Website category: university
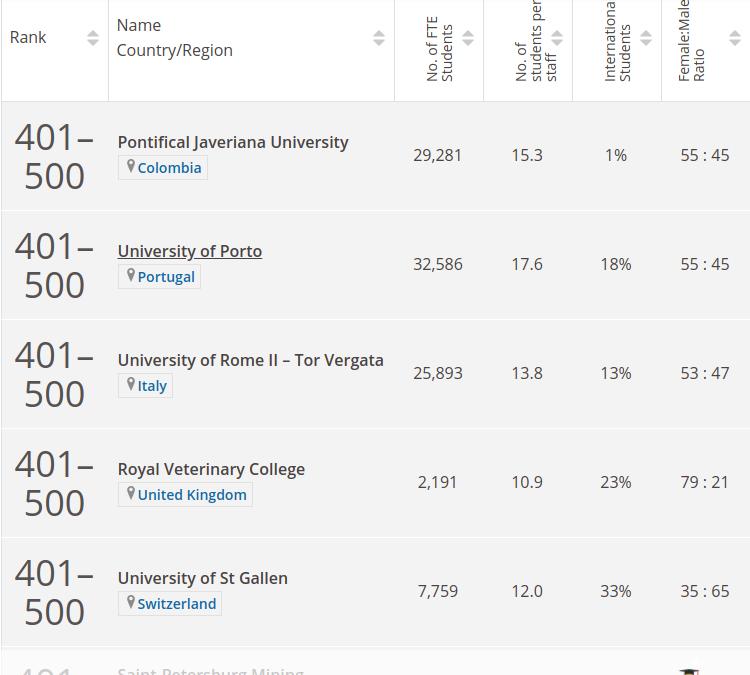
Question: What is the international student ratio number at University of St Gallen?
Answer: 33%

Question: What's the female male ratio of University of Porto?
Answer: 55 : 45

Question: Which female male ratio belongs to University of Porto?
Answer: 55 : 45

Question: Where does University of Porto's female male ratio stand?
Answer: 55 : 45

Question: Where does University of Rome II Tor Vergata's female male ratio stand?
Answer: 53 : 47

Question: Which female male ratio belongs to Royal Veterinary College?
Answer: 79 : 21

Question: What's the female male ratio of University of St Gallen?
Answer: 35 : 65

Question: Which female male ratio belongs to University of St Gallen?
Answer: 35 : 65

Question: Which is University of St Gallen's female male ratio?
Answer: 35 : 65

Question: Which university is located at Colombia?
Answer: Pontifical Javeriana University

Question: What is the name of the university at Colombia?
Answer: Pontifical Javeriana University

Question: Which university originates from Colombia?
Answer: Pontifical Javeriana University

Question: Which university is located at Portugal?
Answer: University of Porto

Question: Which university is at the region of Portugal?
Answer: University of Porto

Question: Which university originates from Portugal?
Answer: University of Porto

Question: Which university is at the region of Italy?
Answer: University of Rome II Tor Vergata

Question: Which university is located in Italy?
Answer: University of Rome II Tor Vergata

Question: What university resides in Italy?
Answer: University of Rome II Tor Vergata

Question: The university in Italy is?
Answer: University of Rome II Tor Vergata

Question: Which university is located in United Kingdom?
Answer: Royal Veterinary College

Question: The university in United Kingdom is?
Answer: Royal Veterinary College

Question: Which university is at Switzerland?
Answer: University of St Gallen

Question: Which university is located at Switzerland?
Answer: University of St Gallen

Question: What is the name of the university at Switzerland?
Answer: University of St Gallen

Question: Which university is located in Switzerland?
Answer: University of St Gallen

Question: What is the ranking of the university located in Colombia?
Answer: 401500

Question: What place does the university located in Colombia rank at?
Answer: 401500

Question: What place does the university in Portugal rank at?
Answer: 401500

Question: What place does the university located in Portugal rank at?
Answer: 401500

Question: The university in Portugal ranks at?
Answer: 401500

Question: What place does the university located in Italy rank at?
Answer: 401500

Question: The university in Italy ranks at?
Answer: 401500

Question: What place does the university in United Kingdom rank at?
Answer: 401500

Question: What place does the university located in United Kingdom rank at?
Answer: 401500

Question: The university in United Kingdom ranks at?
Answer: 401500

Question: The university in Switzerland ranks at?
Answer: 401500